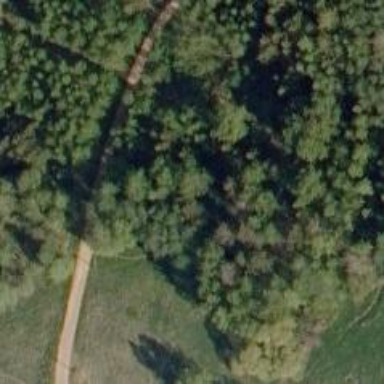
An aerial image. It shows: Path.